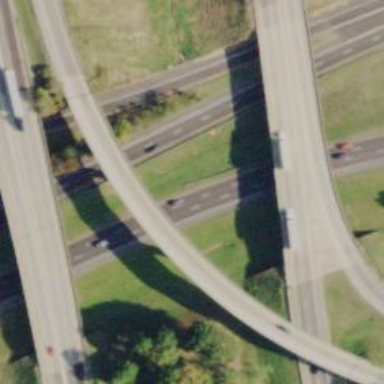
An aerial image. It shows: Motorway.